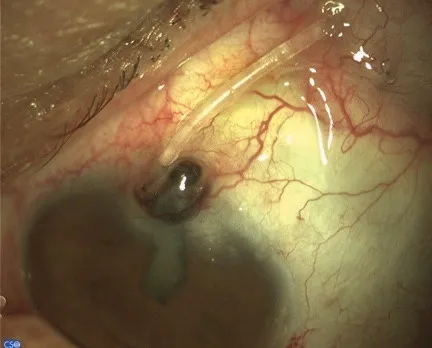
Tube exposure associated with corneal melting and iris prolapse.
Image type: medical_photograph (other_medical_photograph)